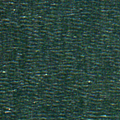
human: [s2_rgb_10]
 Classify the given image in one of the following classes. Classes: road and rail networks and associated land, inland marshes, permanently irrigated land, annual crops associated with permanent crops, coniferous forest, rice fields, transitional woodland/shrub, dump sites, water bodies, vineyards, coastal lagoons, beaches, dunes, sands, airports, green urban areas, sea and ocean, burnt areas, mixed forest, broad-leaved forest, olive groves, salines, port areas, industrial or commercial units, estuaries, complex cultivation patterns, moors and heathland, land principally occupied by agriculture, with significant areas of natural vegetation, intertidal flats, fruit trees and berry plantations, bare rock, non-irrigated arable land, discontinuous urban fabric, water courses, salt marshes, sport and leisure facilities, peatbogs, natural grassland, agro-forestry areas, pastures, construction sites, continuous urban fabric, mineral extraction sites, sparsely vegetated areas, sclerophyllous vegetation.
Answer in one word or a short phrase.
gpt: sea and ocean